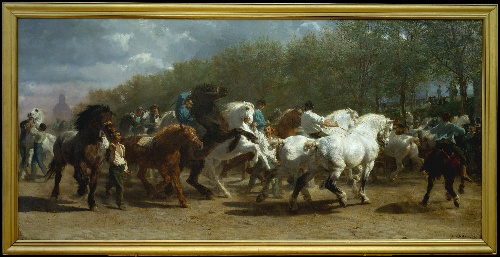
Title: The Horse Fair
Artist: Rosa Bonheur
Artist bio: French, Bordeaux 1822–1899 Thomery
Date: 1852–55
Object type: Painting
Classification: Paintings
Medium: Oil on canvas
Dimensions: 96 1/4 x 199 1/2 in. (244.5 x 506.7 cm)
Department: European Paintings
Credit line: Gift of Cornelius Vanderbilt, 1887
Accession year: 1887
Repository: Metropolitan Museum of Art, New York, NY
Tags: Men|Horses|Paris